Question: I'm currently making some exercises regarding displaying some tables in ASP.NET application. I Have following model class:
'''
public class DynamoDB
{
public IEnumerable<string> GetOsman { get; set; }
}
'''
and controller class:
'''
public class DynamoController : Controller
{
// --- THIS PART IS UPDATED ---
public ActionResult Index()
{
DynamoDB model = new DynamoDB();
model.GetOsman = LoadAI();
return View(model);
}
public List<string> LoadAI()
{
List<string> list = new List<string>();
list.Add("Testing");
list.Add("MCV");
list.Add("Project");
return list;
}
}
'''
and finally my Razor file:
'''
@{
ViewBag.Title = "Home Page";
}
@model FinalApplication.Models.DynamoDB
<div class="jumbotron">
<h1>Home Monitoring Application</h1>
</div>
@foreach (var item in Model.GetOsman)
{
<text>
@item
</text>
}
'''
But it still returns the error "Object reference not set to an instance of an object" at following line:
'''
@foreach (var item in Model.GetOsman)
'''
I made a similar post yesterday, since I got the same error when I was accessing the data from a DynamoDB table, but I'm getting the same error even with this simple example. My solution explorer look like this:

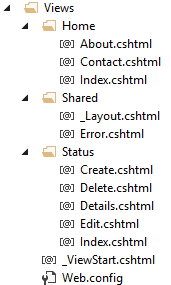
Answer: You should pass your 'model' to the view, not 'model.GetOsman'.
'''
return View(model);
'''
Also, create 'Dynamo' folder under 'Views' and include 'Index.cshtml' there.